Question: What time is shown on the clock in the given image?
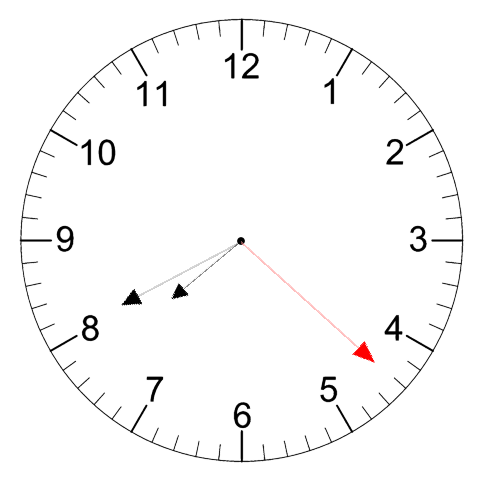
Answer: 07:40:22